Interaction volume radius: 5 \u00c5
Interaction volume height: 45 \u00c5
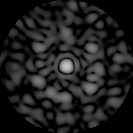
Disorder parameter: 0.803